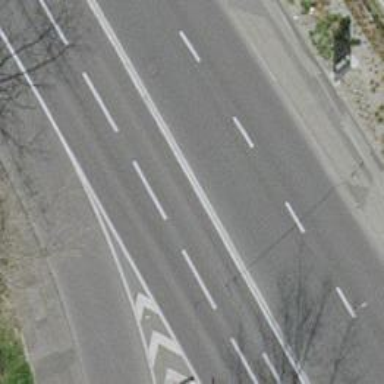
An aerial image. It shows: Primary highway with asphalt surface and trolley wires.